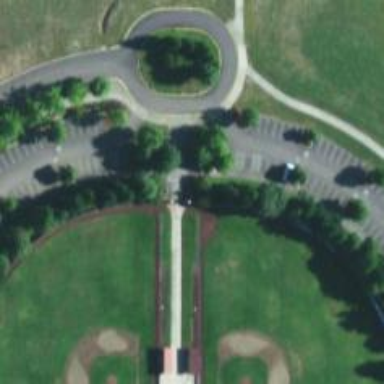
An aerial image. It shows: Baseball pitch for leisure land activities.